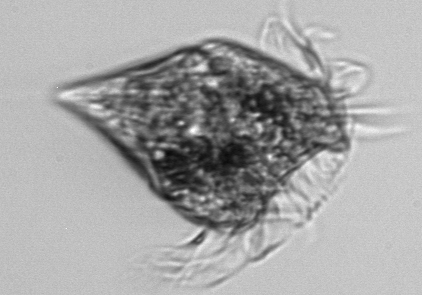
Label: Strombidium_morphotype1